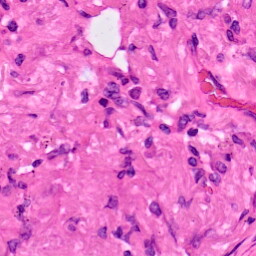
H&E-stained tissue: Lung